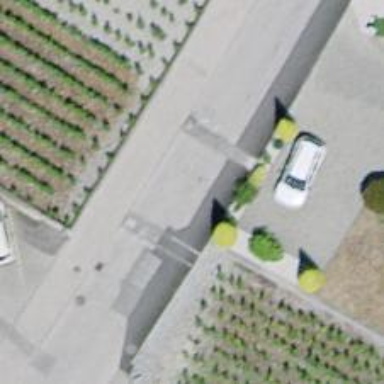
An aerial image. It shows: Traffic calming table.